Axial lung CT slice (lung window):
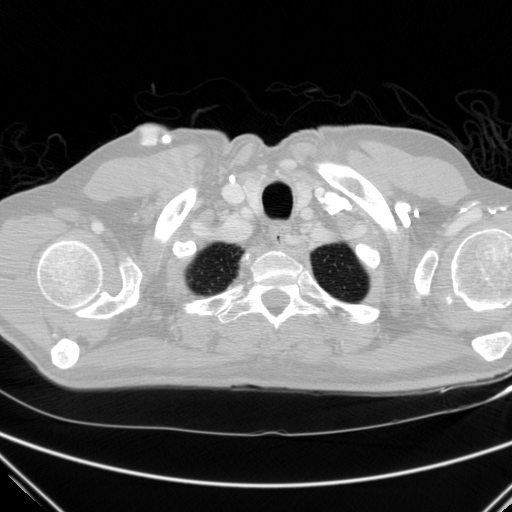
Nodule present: no